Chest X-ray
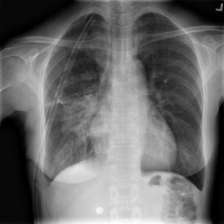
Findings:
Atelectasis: negative
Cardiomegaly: negative
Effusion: negative
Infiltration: positive
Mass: negative
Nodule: negative
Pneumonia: negative
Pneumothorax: positive
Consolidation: negative
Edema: negative
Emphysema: negative
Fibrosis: negative
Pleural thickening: negative
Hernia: negative